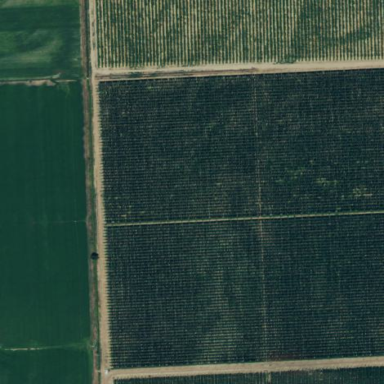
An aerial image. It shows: Orchard.